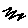
Label: zigzag